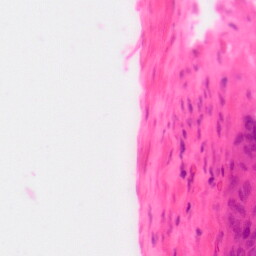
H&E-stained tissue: Colon